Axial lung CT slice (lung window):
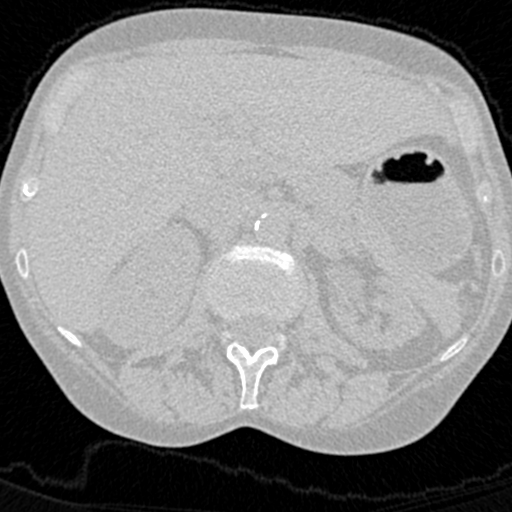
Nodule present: no